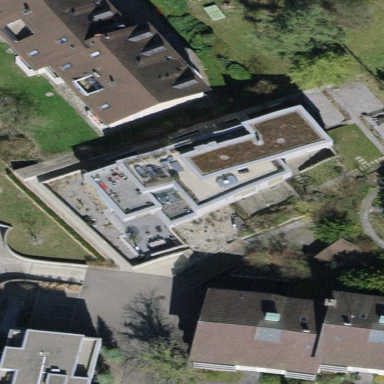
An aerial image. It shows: Apartment building with flat roof.